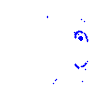
Particle: electron